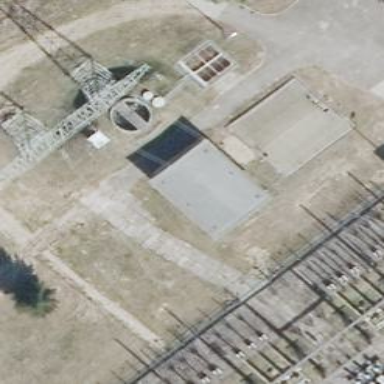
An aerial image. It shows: Industrial building.